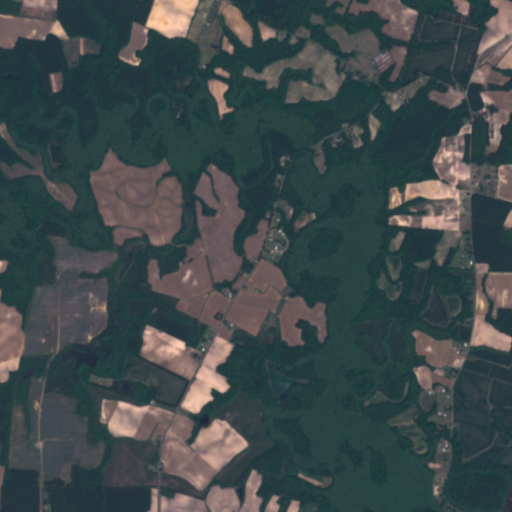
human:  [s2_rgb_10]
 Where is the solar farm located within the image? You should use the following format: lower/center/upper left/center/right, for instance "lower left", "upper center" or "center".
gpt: The solar farm is located in the lower left of the image.
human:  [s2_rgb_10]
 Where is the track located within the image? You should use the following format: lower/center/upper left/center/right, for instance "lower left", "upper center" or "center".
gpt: There is no track in the image.